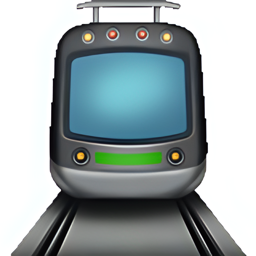
Name: tram
Emoji: 🚊
Group: Travel & Places
Sub-group: transport-ground